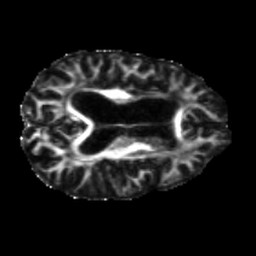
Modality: FA
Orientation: axial
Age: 63
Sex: female
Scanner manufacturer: siemens
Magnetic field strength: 3 T
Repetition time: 5.25 s
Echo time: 0.08 s